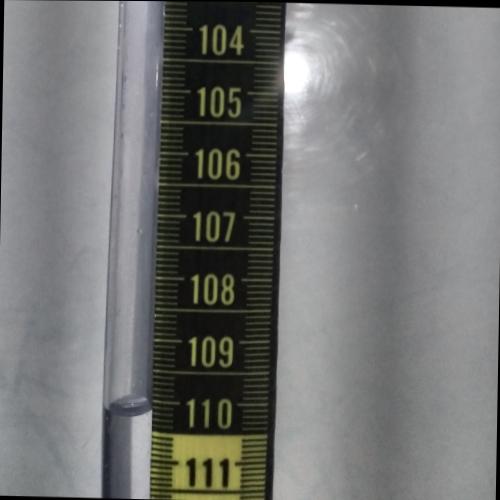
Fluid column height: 110.1 cm